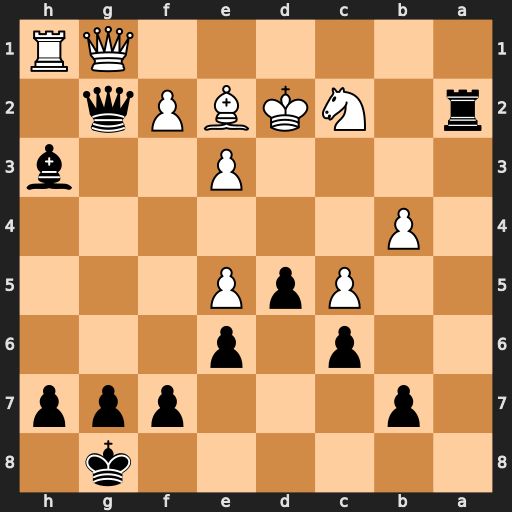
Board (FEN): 6k1/1p3ppp/2p1p3/2PpP3/1P6/4P2b/r1NKBPq1/6QR
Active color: b
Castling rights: -
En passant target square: -
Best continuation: Qe4 Qb1 Rxc2+ Qxc2 Qxh1